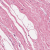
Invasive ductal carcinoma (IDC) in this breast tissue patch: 0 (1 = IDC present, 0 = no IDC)